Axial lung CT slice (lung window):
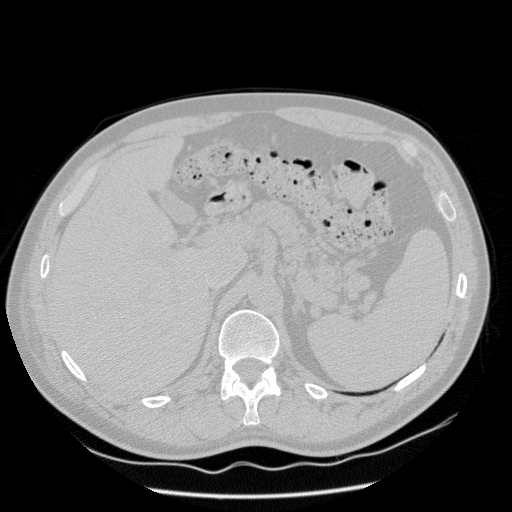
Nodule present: no